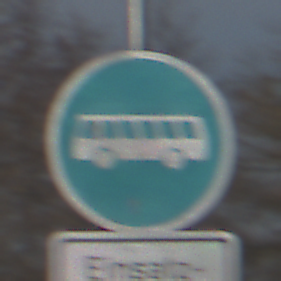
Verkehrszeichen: Busssonderstreifen
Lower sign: BesondereFahrzeugeUndTransportgueter3
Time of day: MorningAfternoon
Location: Outdoor (Nature)
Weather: PartlyCloudy
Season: NotSpecified
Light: Natural